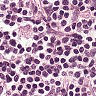
Metastatic tissue present: no